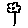
Label: flower